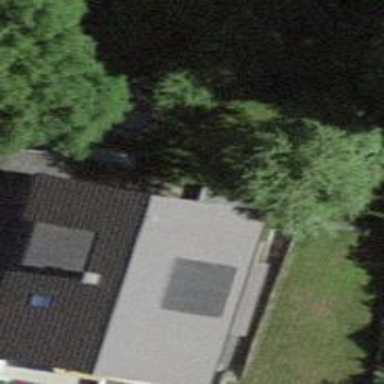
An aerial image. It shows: Residential building.